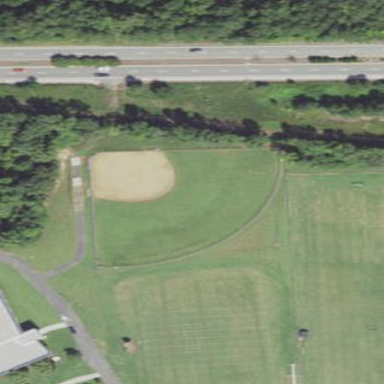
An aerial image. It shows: Baseball pitch for leisure land.